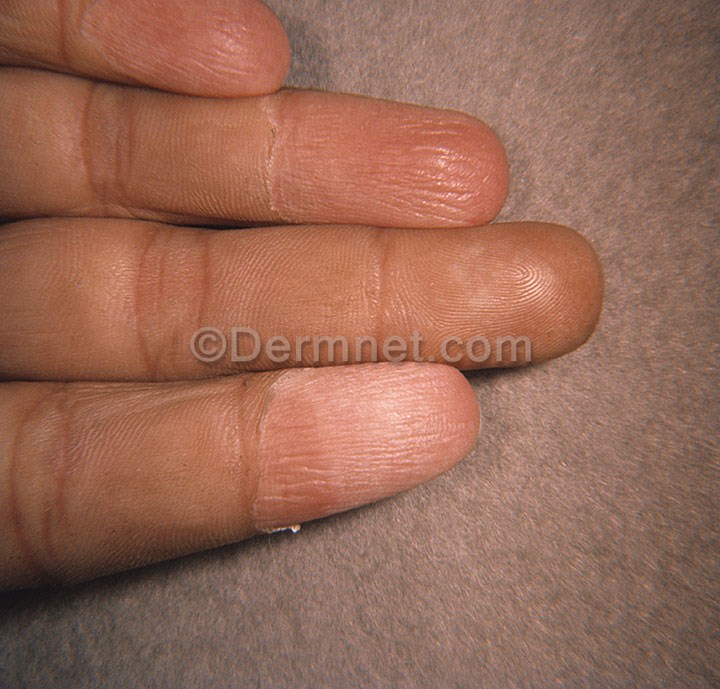
Disease: Exanthems and Drug Eruptions